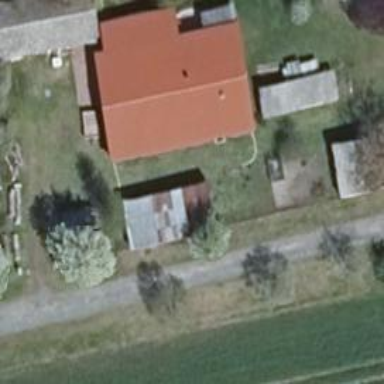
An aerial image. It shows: Shed building.